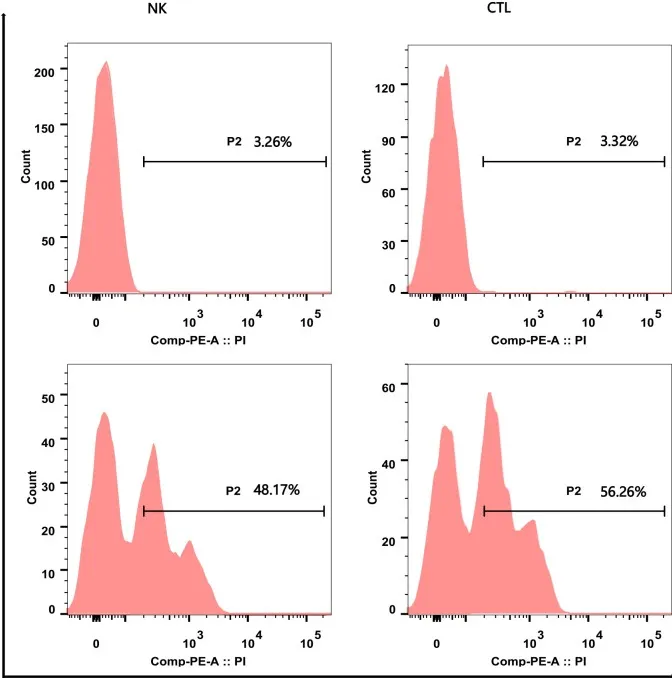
Flow Cytometry Analysis Report of MUNC13-4 (UNC13D) Expression. The upper part of the picture showed the negative marker of MUNC13-4 expression was determined by the Isotype control. The below part of the pictures show that MUNC13-4 was detected in the patient's sample, the gate P2 represented the positive part of MUNC13-4 expression. Positive specific MUNC13-4 expression is defined as the P2 portion of the patient sample minus the isotype-labeled portion (the top half of the picture) over the Marker's non-specific positive expression. The specific relationship is shown in
Table 1. NK, NK cell; CTL, Cytotoxic T Lymphocyte.
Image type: pathology (immunostaining)